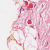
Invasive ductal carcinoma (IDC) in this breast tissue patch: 0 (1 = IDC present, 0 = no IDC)